Field crop: maize
Growth stage: 1
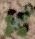
Species: chenopodium